Question: I have developed a MIS in Windows Forms in which I took backup of my SQL Server 2012 database, but I am unable to restore the backup ('.bak') file.
This is my code:
'''
private void buttonRestore_Click(object sender, EventArgs e)
{
try
{
openFileDialog1.Filter = "Backup File |*.bak";
if (openFileDialog1.ShowDialog() == DialogResult.OK)
{
string sql = "Alter Database BOQ SET SINGLE_USER WITH ROLLBACK IMMEDIATE;";
sql += "Restore Database BOQ FROM DISK ='" + openFileDialog1.FileName + "' WITH REPLACE;";
SqlConnection con = new SqlConnection("Data Source=.; Initial Catalog=BOQ;Integrated Security=True");
SqlCommand command = new SqlCommand(sql,con);
con.Open();
command.ExecuteNonQuery();
MessageBox.Show("Database Recovered Successfully!");
con.Close();
con.Dispose();
}
}
catch (Exception ex)
{
MessageBox.Show(ex.Message);
}
}
'''
But I get this error:

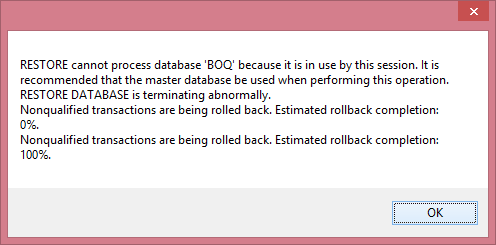
Answer: You connect to your database 'BOQ' and then restore a '.bak' over top of it!
'''
"Data Source=.; Initial Catalog=BOQ;Integrated Security=True"
****
'''
You need to connect to the 'master' database, and you can restore your 'BOQ' database:
'''
"Data Source=.; Initial Catalog=master;Integrated Security=True"
*******
'''